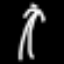
Label: palm tree